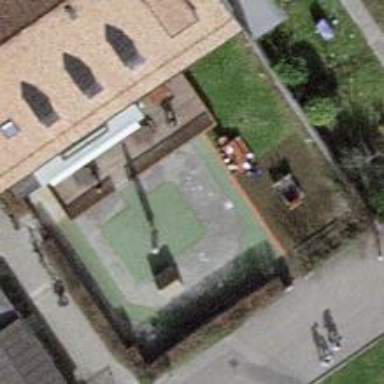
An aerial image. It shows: Kindergarten.